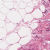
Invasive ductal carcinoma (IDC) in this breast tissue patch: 0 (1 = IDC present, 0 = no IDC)